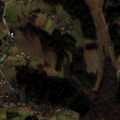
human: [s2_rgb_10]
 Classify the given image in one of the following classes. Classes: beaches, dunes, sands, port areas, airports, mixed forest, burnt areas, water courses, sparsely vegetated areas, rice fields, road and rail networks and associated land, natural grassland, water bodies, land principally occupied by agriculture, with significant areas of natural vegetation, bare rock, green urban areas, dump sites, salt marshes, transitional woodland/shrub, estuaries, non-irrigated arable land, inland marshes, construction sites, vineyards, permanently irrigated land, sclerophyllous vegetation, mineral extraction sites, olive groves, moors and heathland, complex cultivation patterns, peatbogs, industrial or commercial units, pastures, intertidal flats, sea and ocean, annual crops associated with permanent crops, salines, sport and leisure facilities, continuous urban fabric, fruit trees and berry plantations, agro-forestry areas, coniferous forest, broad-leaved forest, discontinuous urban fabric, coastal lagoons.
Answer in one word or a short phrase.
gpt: complex cultivation patterns, land principally occupied by agriculture, with significant areas of natural vegetation, broad-leaved forest, mixed forest